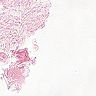
Metastatic tissue present: no